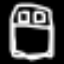
Label: bed